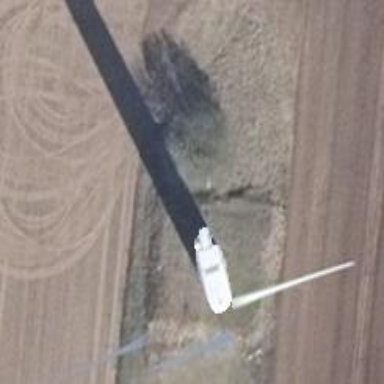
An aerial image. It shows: Wind turbine generator of the horizontal axis type. It is located on communication tower.